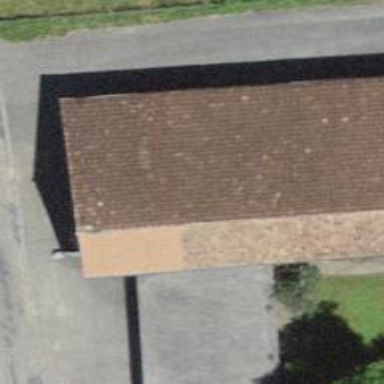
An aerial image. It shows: Rural barn.